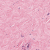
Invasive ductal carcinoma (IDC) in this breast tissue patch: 0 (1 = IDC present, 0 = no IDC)